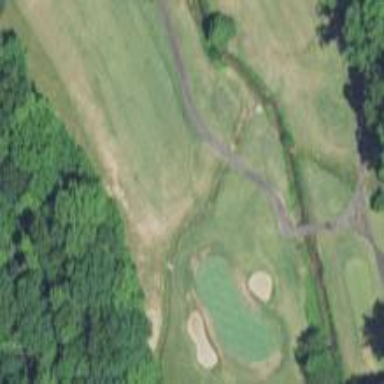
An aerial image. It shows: View of golf hole.